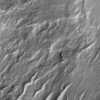
Label: not_dusty